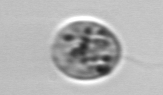
Label: Amoeba